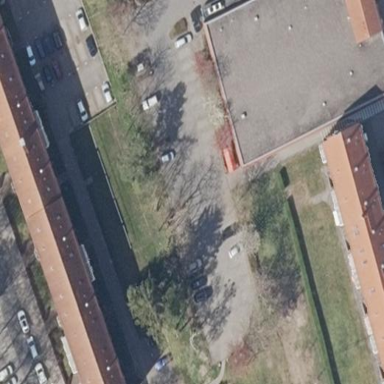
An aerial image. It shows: Parking area with surface.